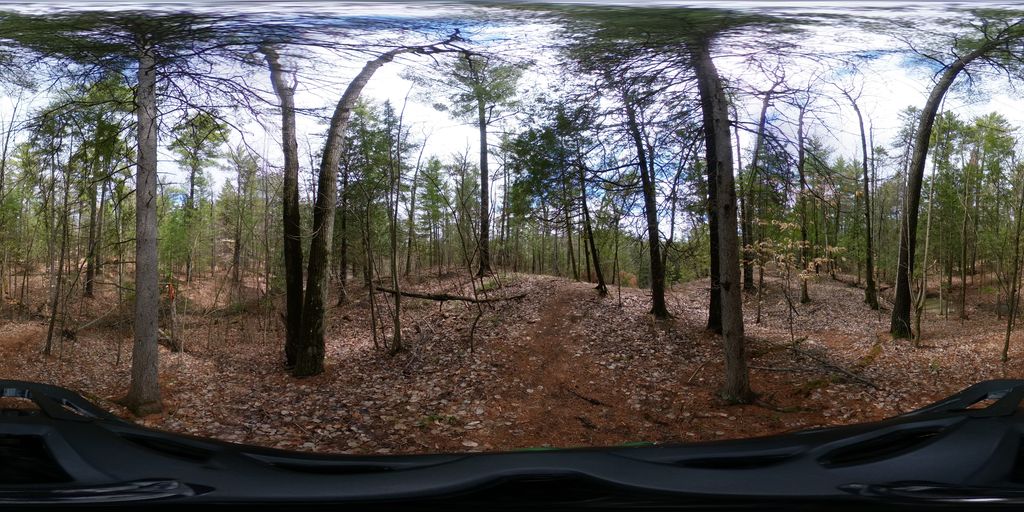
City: ottawa-gatineau